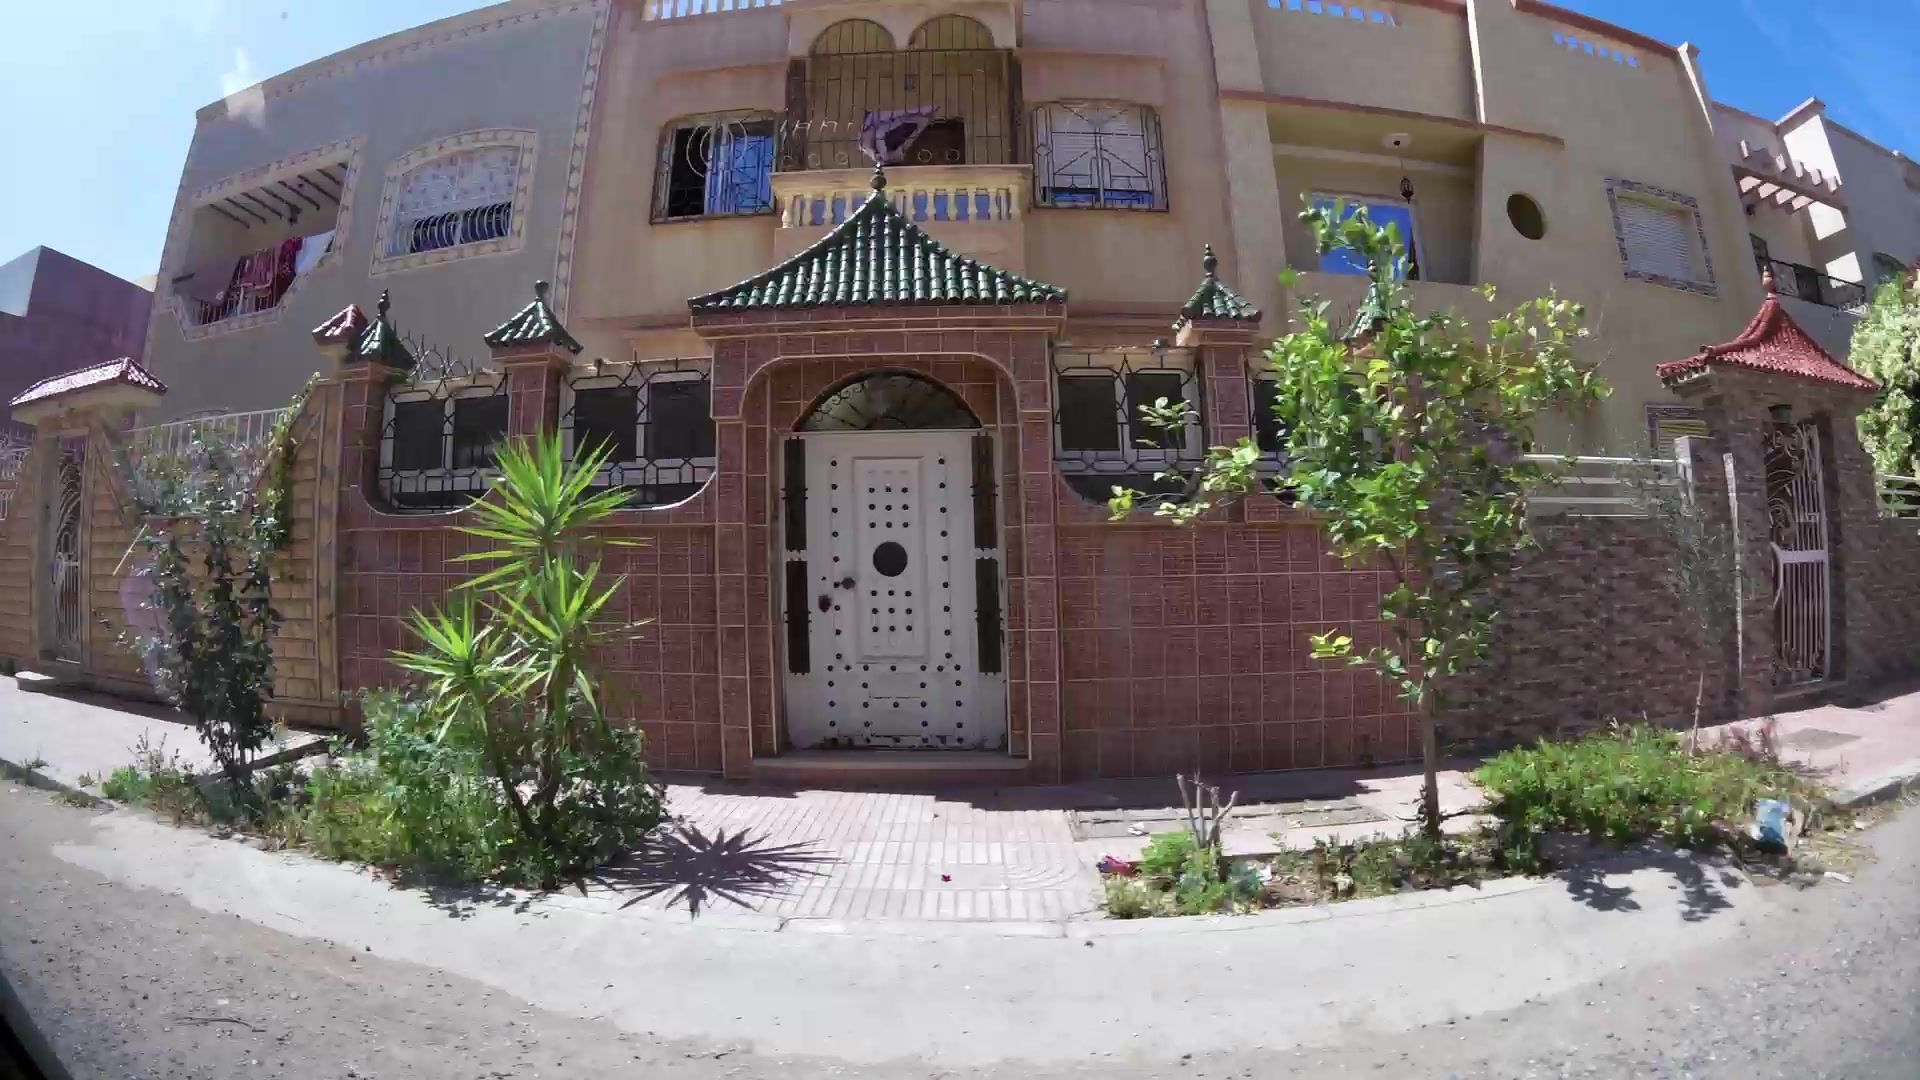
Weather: snowy
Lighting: day
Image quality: good
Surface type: walking surface
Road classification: track, residential
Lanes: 2.0
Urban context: urban centre
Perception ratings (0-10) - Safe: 5.18, Lively: 5.08, Beautiful: 7.71, Boring: 3.94, Depressing: 6.53, Wealthy: 4.92